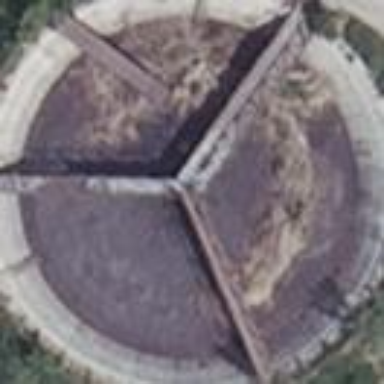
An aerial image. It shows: Basin with wastewater tank surrounded by wall.